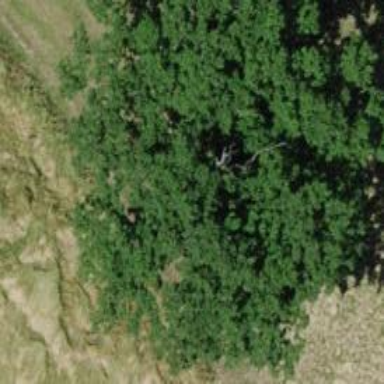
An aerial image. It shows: Broadleaved tree in natural setting.